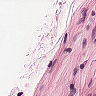
Metastatic tissue present: no